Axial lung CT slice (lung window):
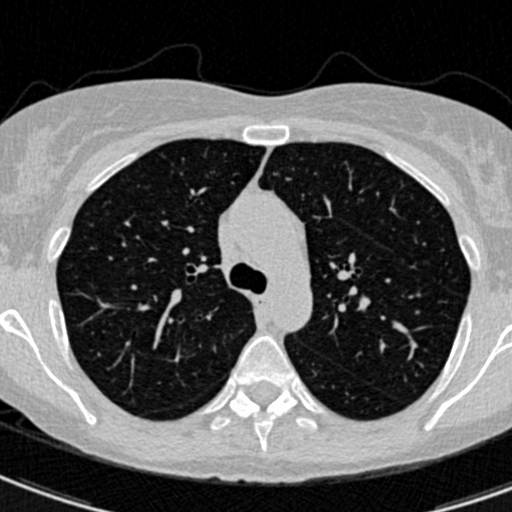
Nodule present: no